Question: I'm implementing a UISlider that allows users to select a position on a football field. The idea of the slider is for the field to scroll forward when the slider value is above a certain value (the section with the arrow).
My issue is that I can only respond to the slider on UIControlEventValueChanged - so the field will only scroll forward when the user is actually moving the slider. I'd like it to move forward as long as the value is above a certain amount.
Any idea how I can do this? (I'm open to any suggestion, including an implementation that does not use a UISlider, composite implementations, etc.).
Here's the implementation:

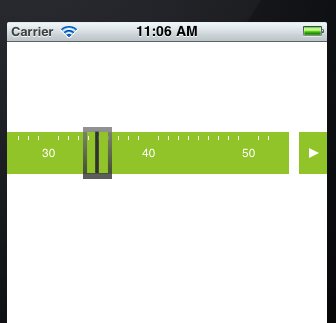
Answer: The easiest way to handle this is with a timer. Add an NSTimer instance variable to your class, named--for the sake of the example below--'moveTimer', then set up something like this:
'''
- (void)sliderChanged:(UISlider *)slider
{
if(slider.value > 5)
{
if(moveTimer == nil)
{
moveTimer = [NSTimer scheduledTimerWithTimeInterval:0.1 target:self action:@selector(move) repeats:YES];
}
}
else
{
if(moveTimer != nil)
{
[moveTimer invalidate];
moveTimer = nil;
}
}
}
- (void)move
{
// update the background behind your slider
}
'''